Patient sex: F
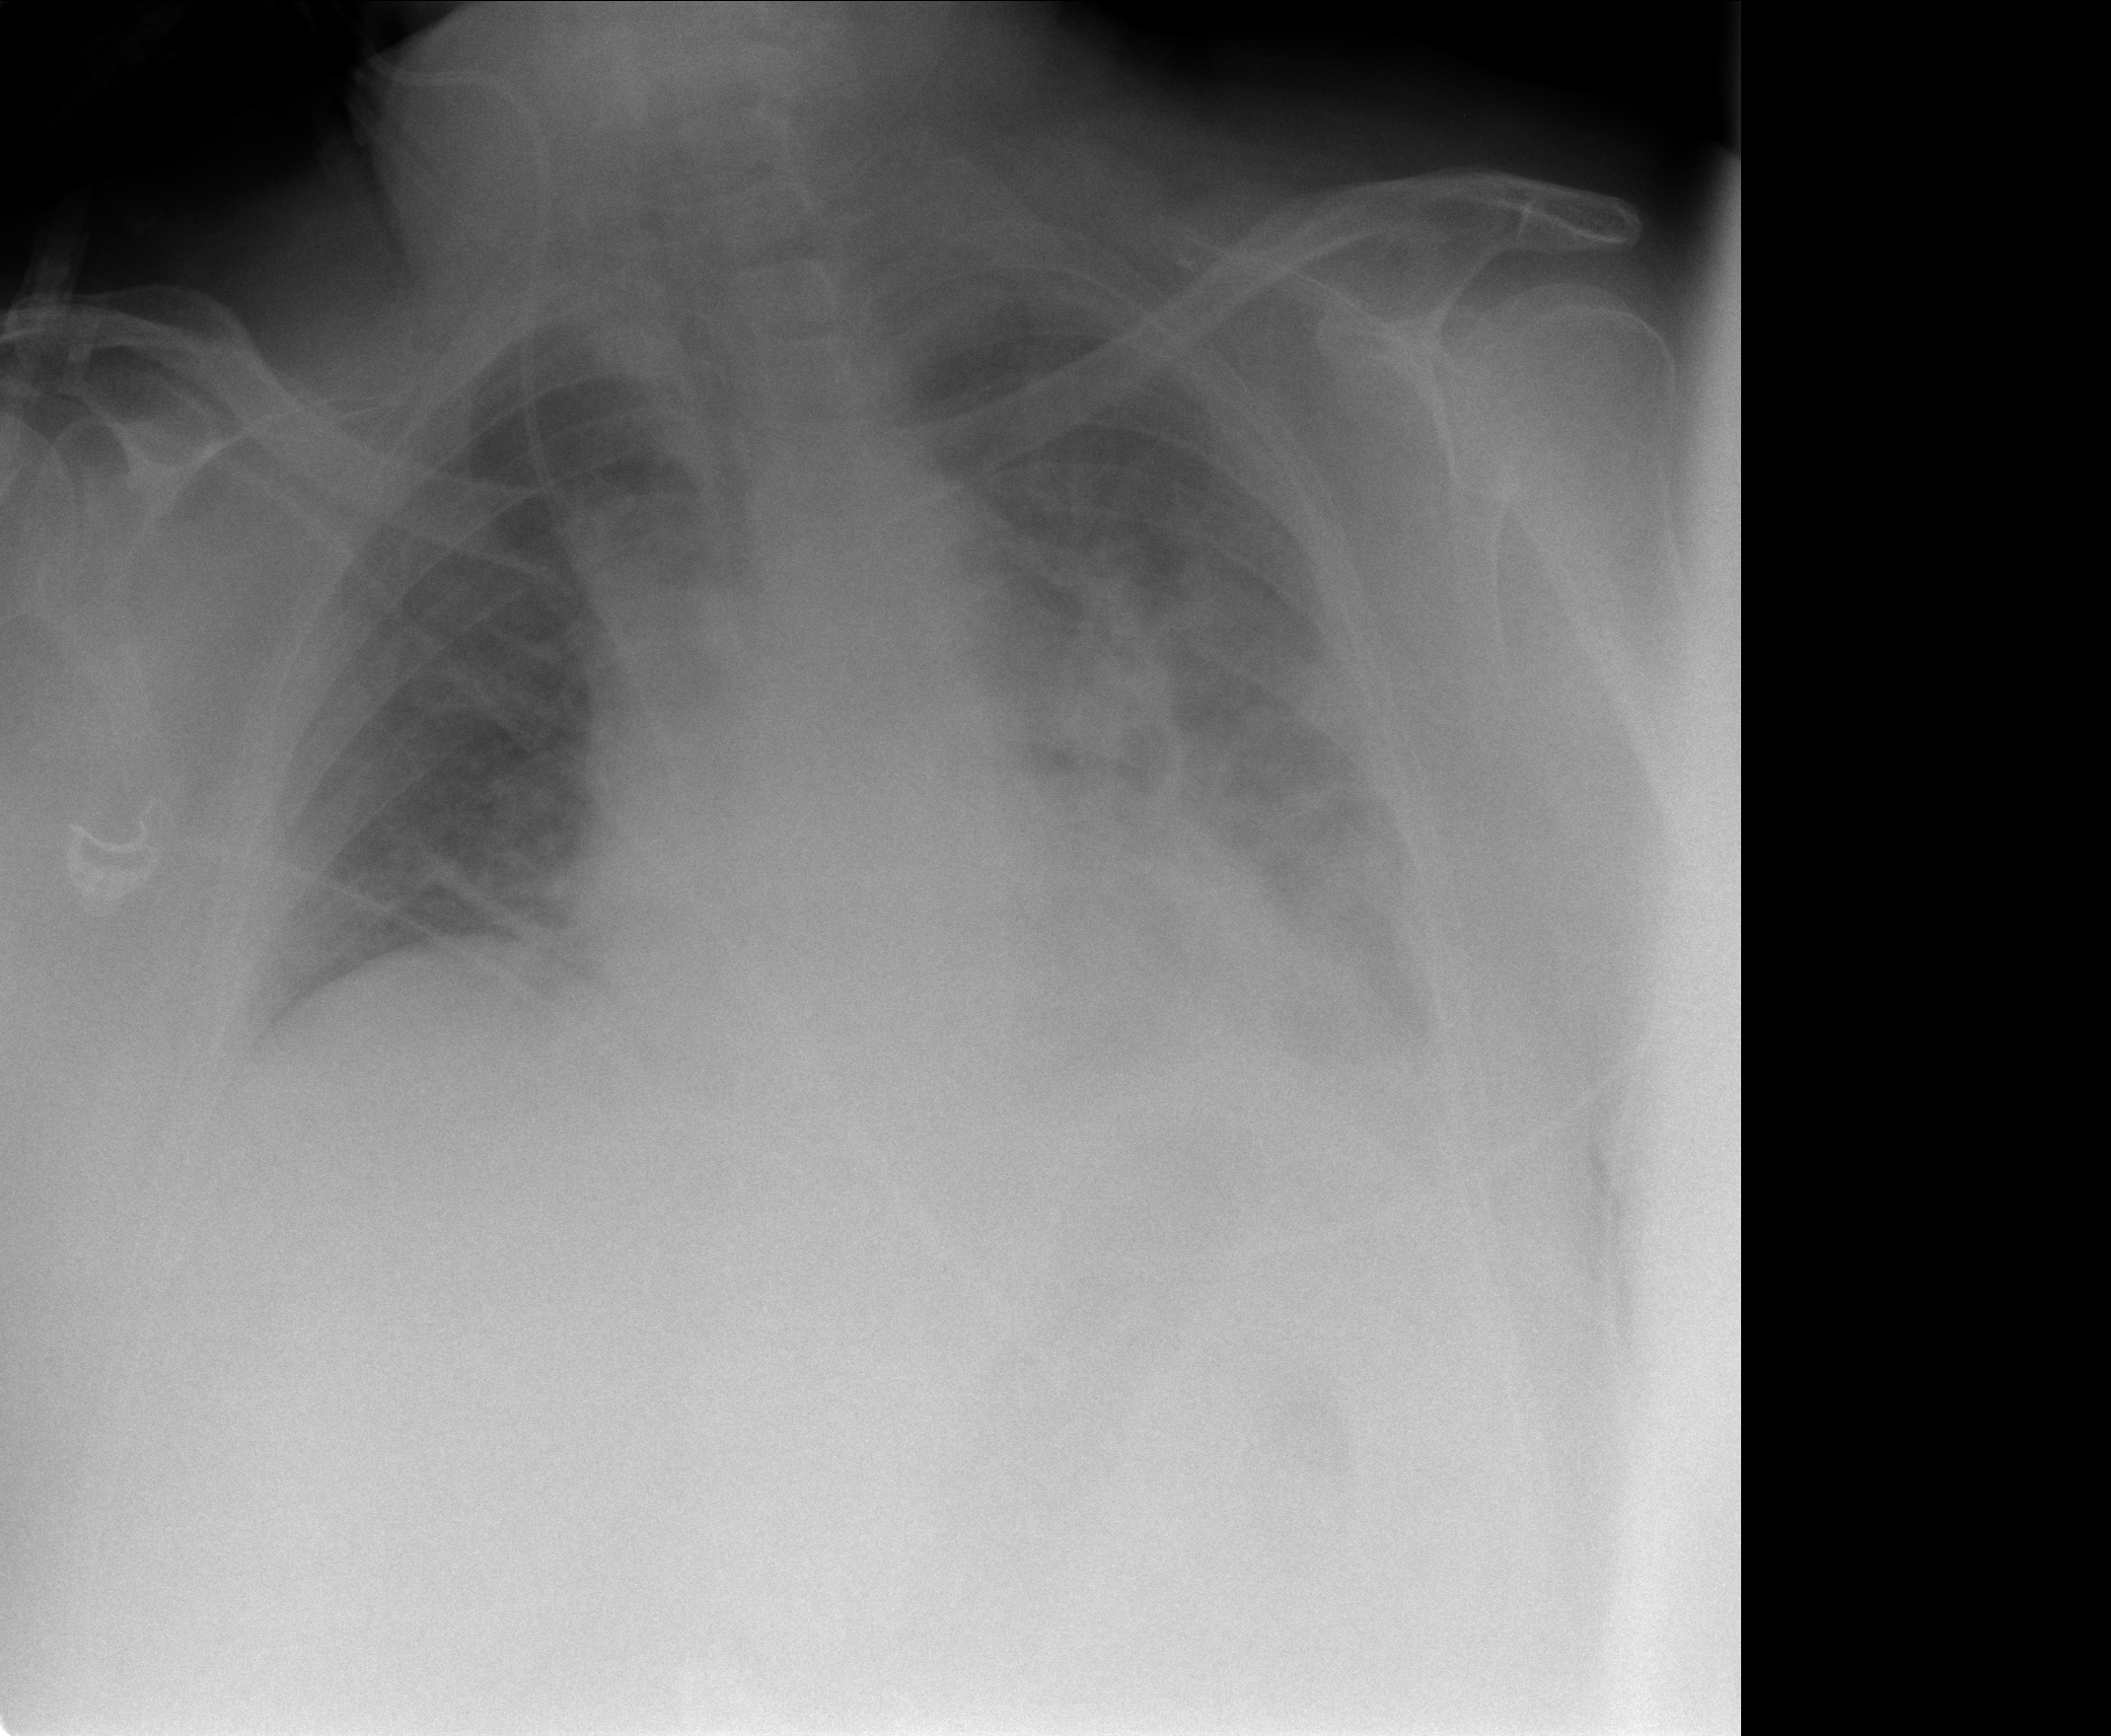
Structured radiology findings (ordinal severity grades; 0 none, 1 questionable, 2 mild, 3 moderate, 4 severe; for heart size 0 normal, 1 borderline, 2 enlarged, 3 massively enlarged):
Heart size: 2
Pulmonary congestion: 0
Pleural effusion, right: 0
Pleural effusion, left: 2
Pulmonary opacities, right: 0
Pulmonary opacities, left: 1
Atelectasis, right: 2
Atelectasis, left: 0